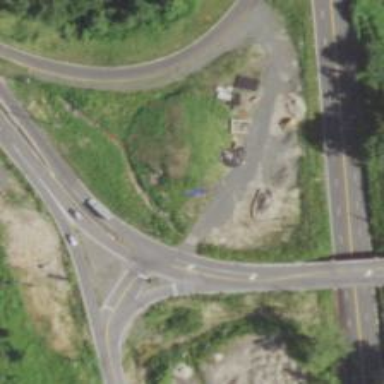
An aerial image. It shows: Secondary road with asphalt surface leading to roundabout junction.